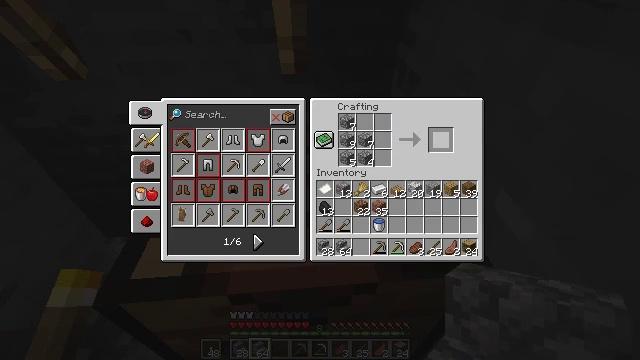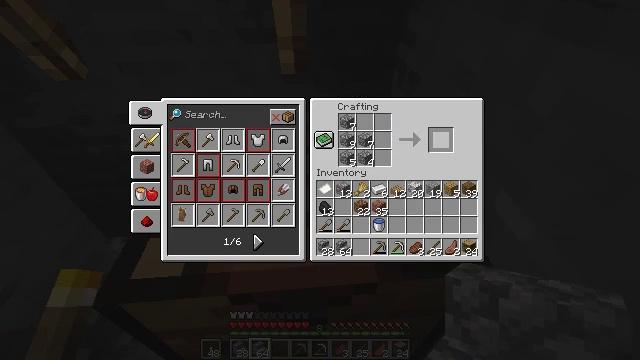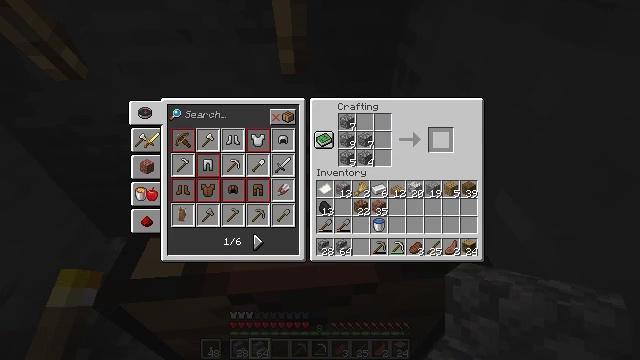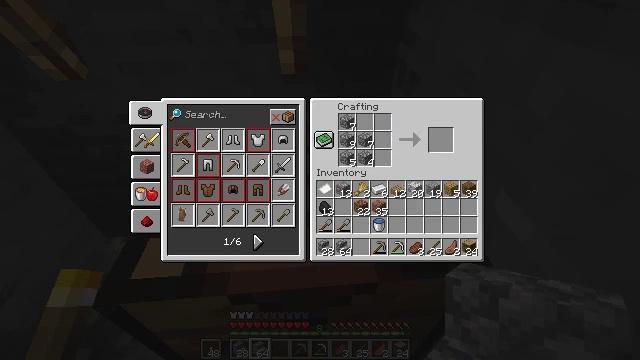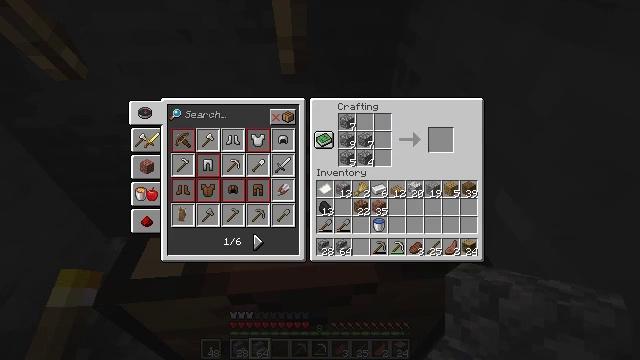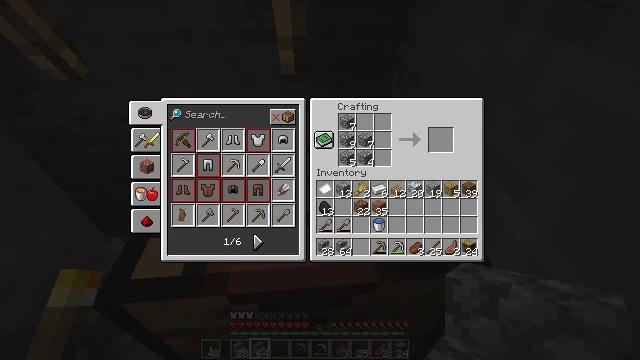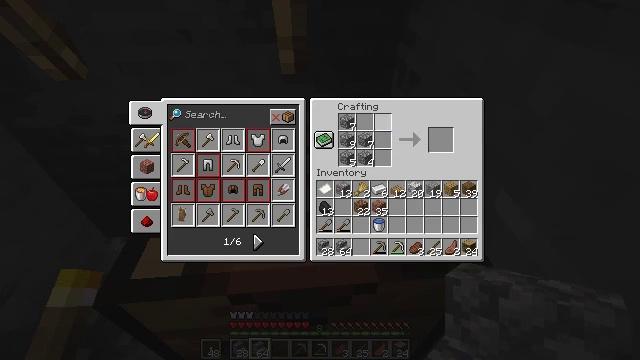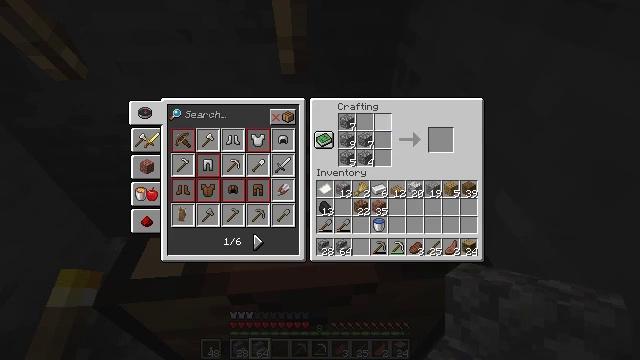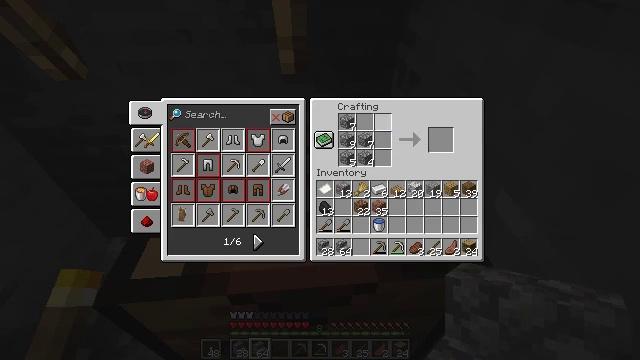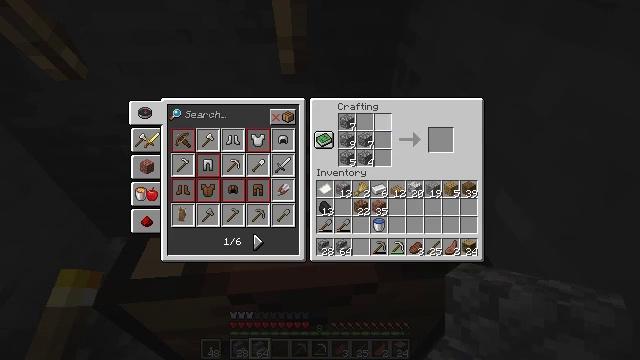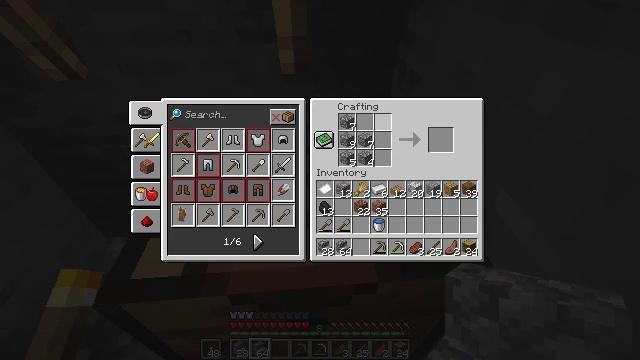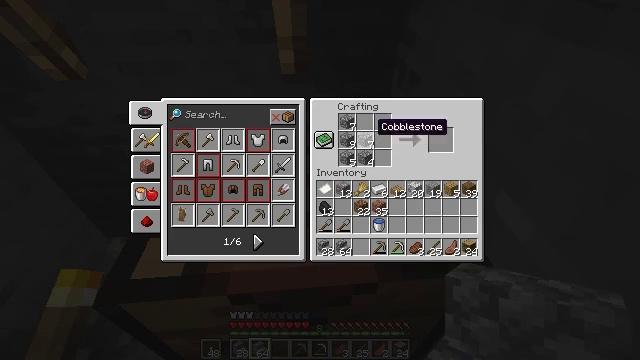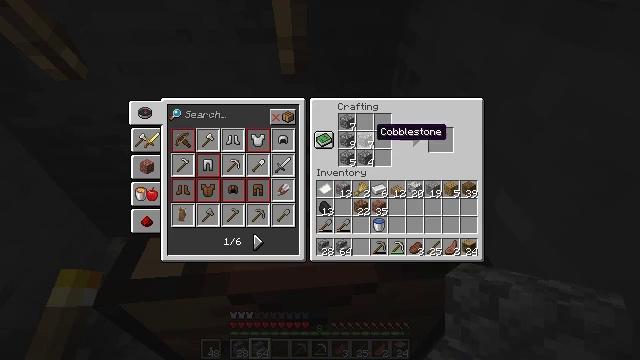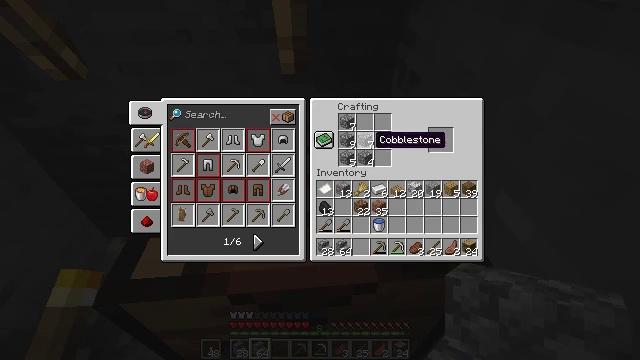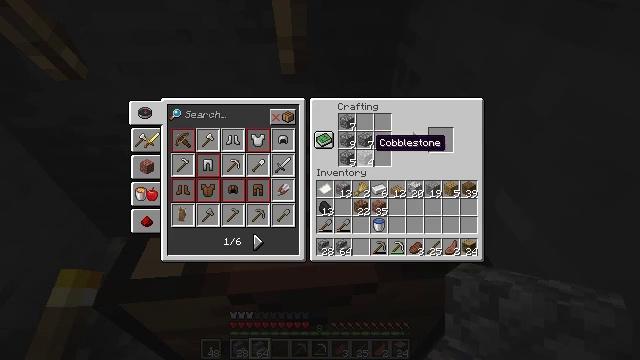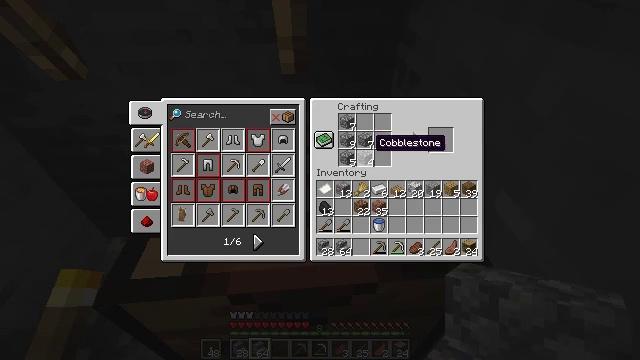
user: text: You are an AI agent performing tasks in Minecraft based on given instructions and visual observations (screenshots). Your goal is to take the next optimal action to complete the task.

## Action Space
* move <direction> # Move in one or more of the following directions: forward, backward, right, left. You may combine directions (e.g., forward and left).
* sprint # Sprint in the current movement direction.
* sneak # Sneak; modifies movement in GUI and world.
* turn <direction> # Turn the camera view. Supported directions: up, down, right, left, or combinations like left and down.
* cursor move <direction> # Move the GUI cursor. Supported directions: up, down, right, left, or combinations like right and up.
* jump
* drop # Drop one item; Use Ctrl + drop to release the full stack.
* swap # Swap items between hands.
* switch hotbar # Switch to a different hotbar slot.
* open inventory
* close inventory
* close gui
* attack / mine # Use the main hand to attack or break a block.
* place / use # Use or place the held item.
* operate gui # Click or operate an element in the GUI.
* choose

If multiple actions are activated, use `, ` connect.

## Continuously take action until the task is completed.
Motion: motion action
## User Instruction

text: Craft cobblestone stairs.
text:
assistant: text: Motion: no_op
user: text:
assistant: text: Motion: no_op
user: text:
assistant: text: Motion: cursor move left
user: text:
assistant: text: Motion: cursor move left
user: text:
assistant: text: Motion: cursor move left
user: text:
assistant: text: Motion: cursor move left
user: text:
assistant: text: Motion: no_op
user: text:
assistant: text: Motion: no_op
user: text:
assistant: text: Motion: no_op
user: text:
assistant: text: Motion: no_op
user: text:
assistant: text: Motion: cursor move down
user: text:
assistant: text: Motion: no_op
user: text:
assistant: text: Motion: cursor move down
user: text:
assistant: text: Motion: no_op
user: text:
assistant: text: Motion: no_op
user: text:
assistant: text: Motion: no_op
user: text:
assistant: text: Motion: no_op
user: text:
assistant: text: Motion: no_op
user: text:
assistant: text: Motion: no_op
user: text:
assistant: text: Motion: no_op
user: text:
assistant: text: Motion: no_op
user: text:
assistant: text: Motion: no_op
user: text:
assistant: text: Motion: no_op
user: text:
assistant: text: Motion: no_op
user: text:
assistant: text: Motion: no_op
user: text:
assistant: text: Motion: cursor move left
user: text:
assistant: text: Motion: no_op
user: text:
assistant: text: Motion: no_op
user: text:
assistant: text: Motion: no_op
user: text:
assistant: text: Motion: no_op